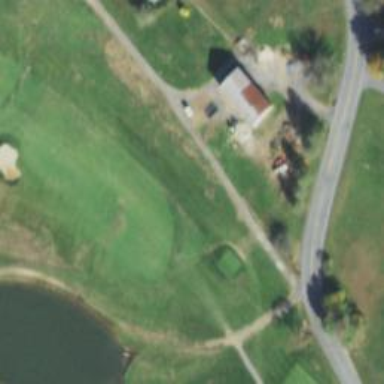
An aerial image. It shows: Path for golf carts.